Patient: sex F, age 68
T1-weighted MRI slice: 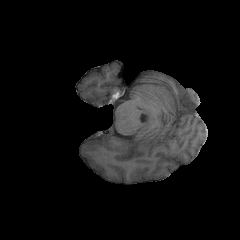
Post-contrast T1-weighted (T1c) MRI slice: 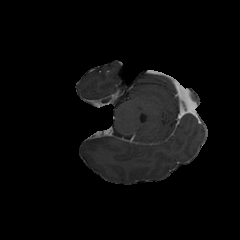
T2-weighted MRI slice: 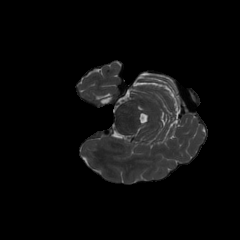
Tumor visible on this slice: no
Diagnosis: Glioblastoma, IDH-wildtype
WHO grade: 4